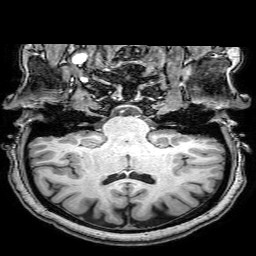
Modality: T1w
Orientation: sagittal
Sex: female
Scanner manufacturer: philips
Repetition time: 0.008179 s
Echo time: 0.00376 s